This is a demodulated (Hilbert-envelope) spectrum computed from a bearing vibration snapshot; the dashed markers indicate where each bearing fault type would appear (BPFO, BPFI, BSF, FTF). Classify the bearing condition as one of: normal, inner_race, outer_race, ball.
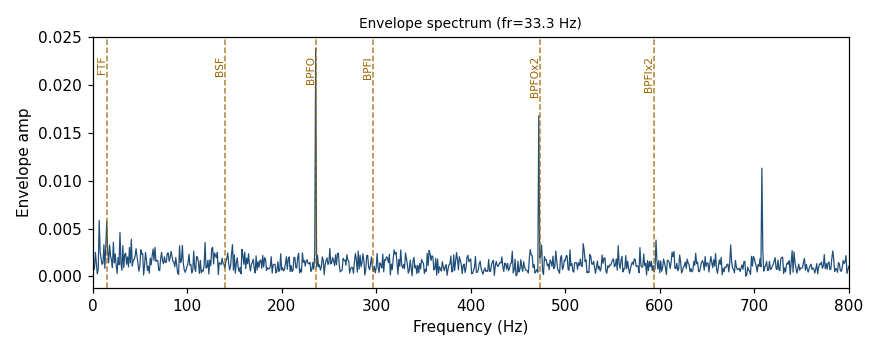
Answer: outer_race